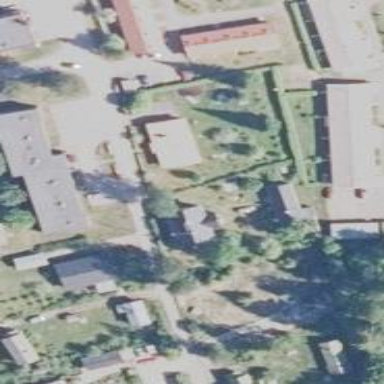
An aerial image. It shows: Residential area.